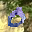
Label: 0